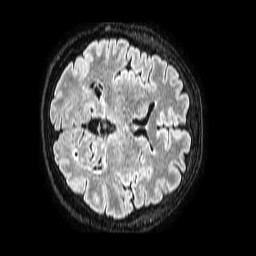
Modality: FLAIR
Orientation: axial
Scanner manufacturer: philips
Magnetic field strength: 1.5 T
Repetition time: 4.8 s
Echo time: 0.3 s